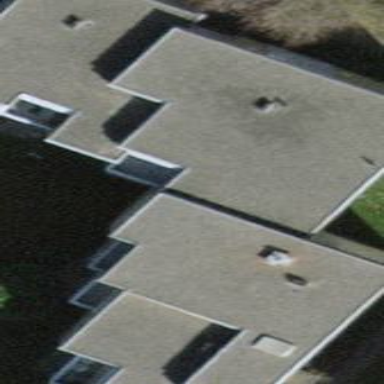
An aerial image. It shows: Flat-roofed building.